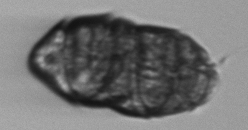
Label: Margalefidinium